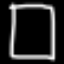
Label: square